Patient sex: M
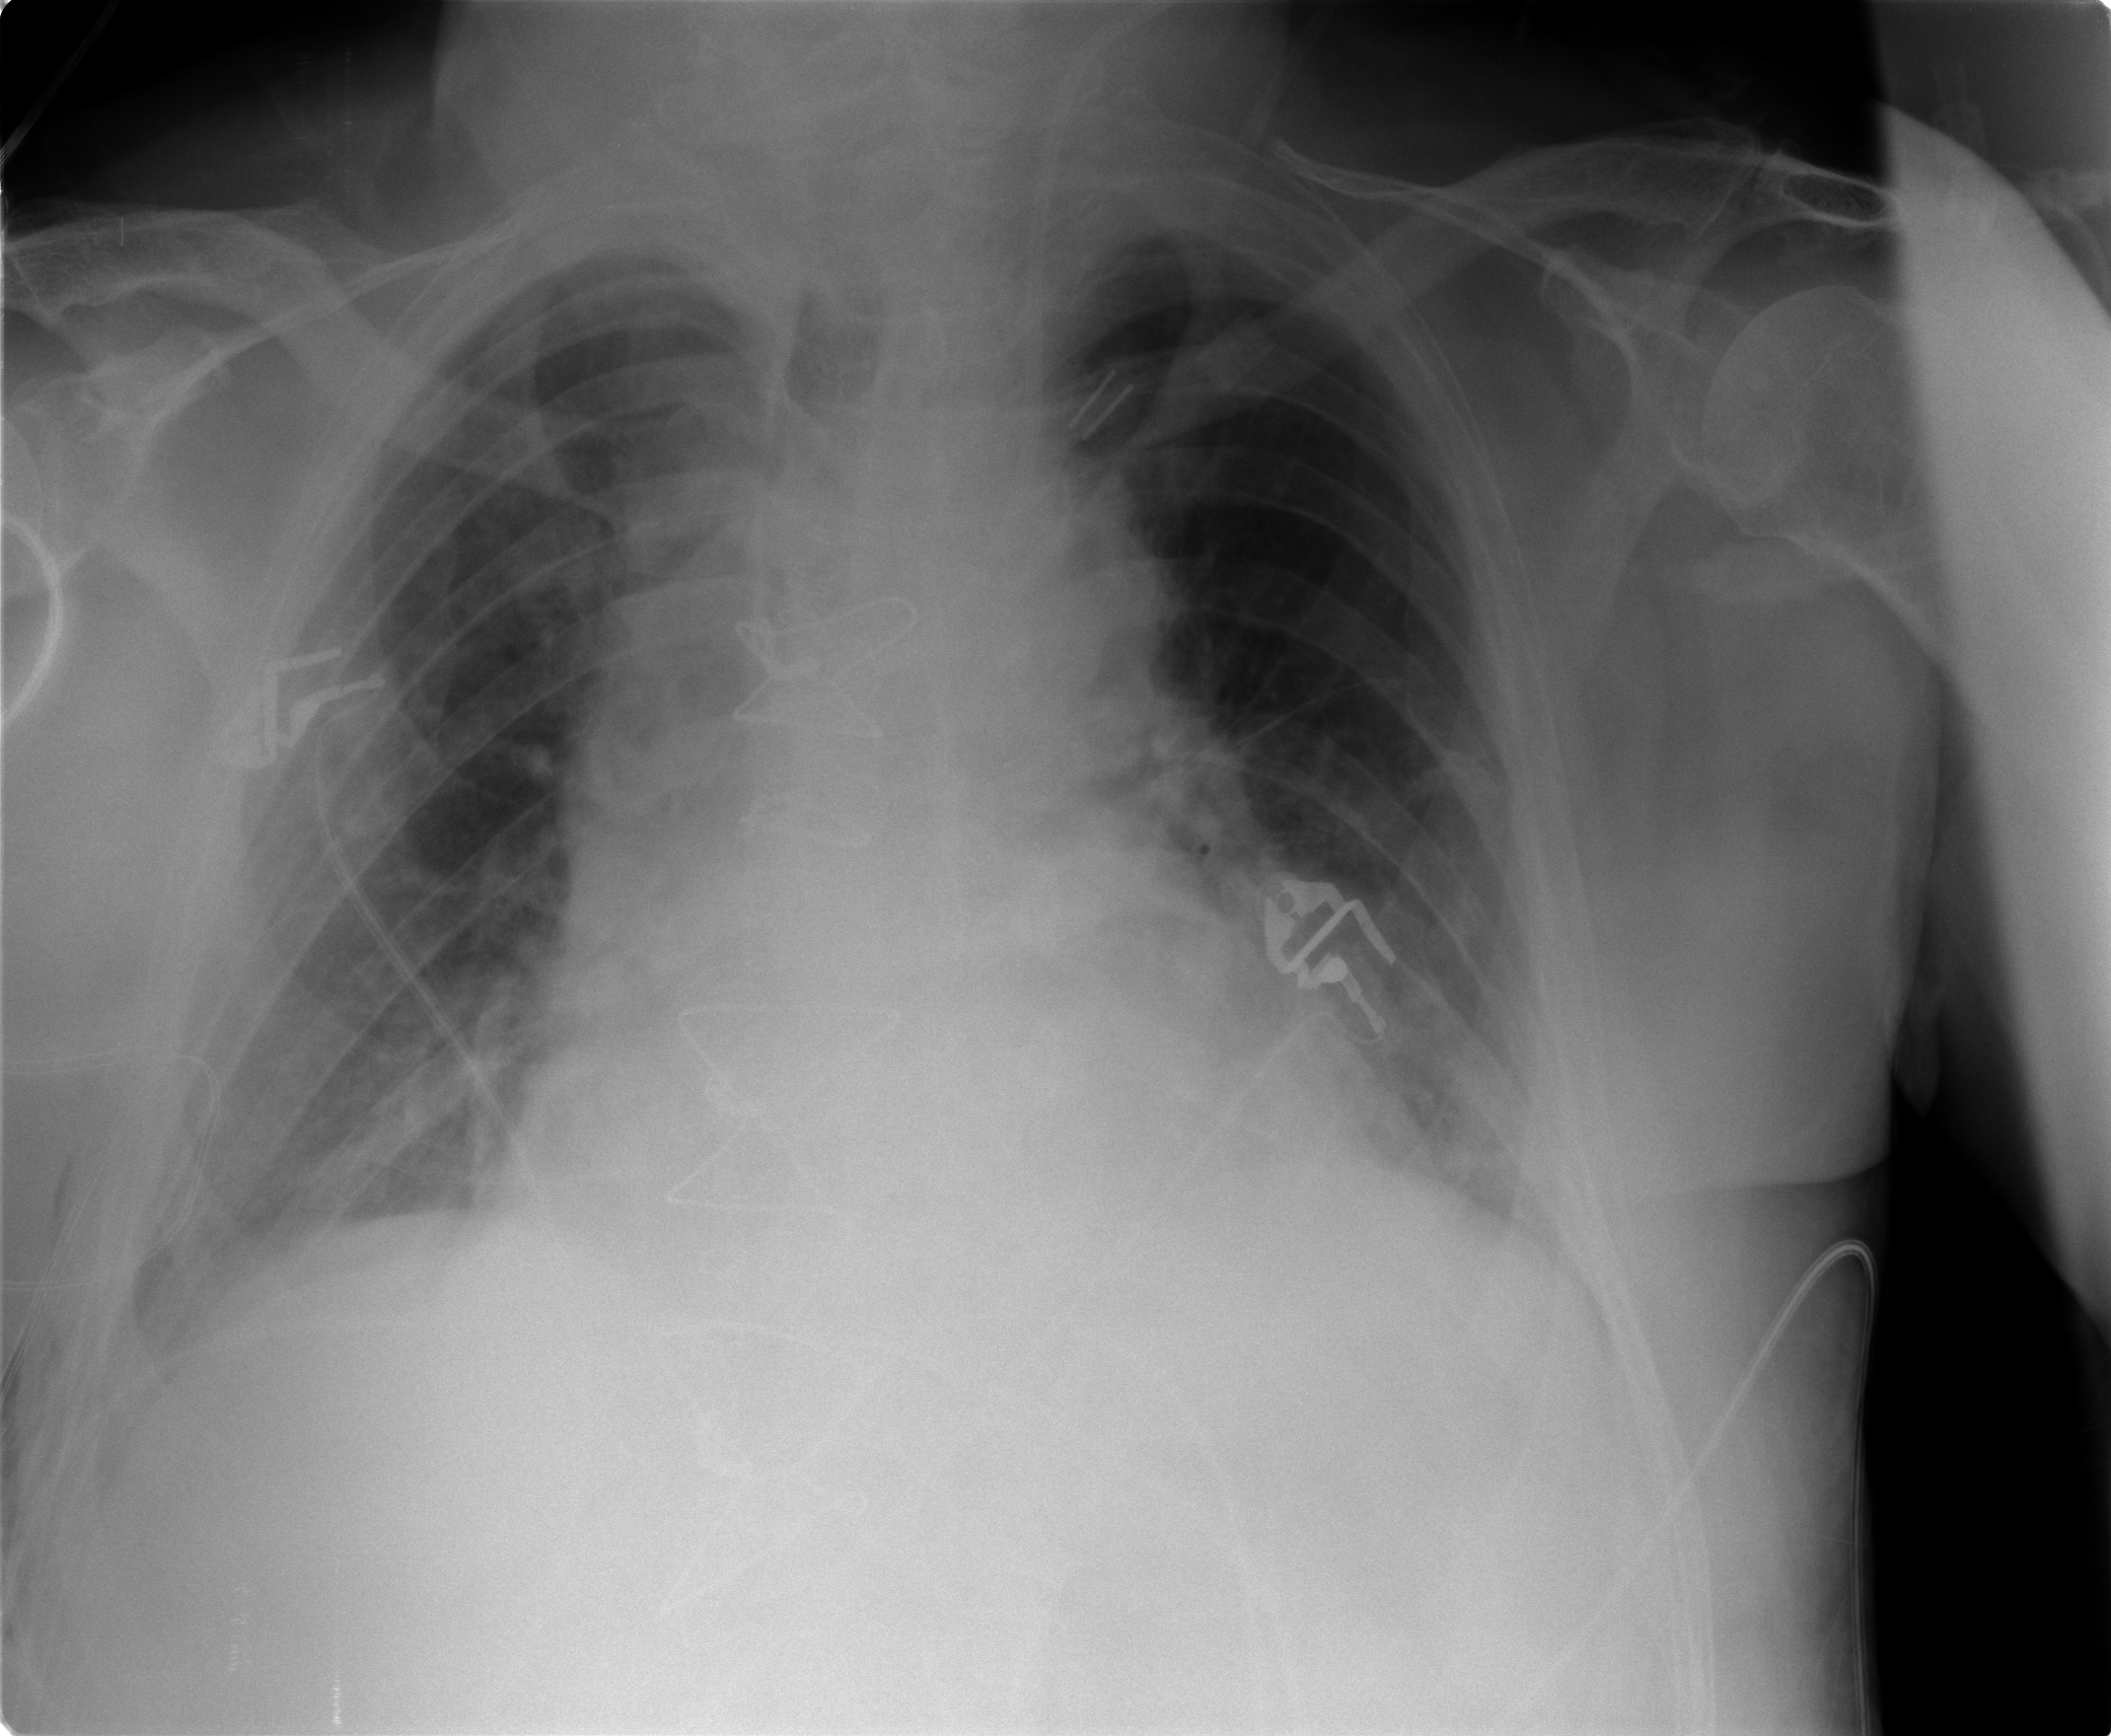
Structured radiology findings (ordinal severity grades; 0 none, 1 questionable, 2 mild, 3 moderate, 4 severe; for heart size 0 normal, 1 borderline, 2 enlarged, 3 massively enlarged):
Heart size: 2
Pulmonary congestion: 2
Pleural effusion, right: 0
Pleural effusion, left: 0
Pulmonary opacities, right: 0
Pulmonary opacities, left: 0
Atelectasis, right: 2
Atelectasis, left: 2